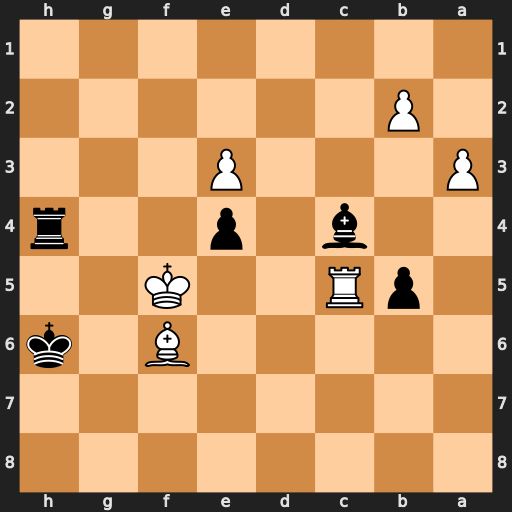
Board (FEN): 8/8/5B1k/1pR2K2/2b1p2r/P3P3/1P6/8
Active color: b
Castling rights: -
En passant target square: -
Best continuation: Rh5+ Kxe4 Rxc5